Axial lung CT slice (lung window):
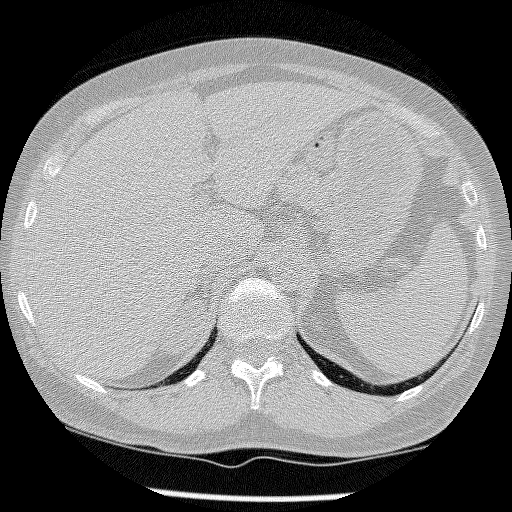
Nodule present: no